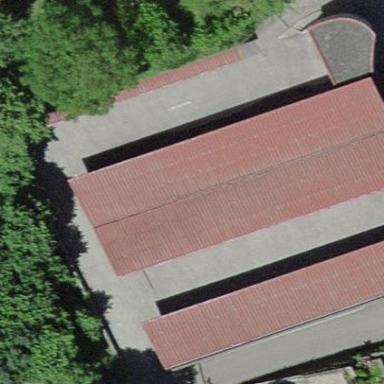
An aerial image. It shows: Multi-storey parking building with paved surface.